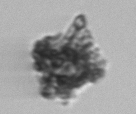
Label: detritus